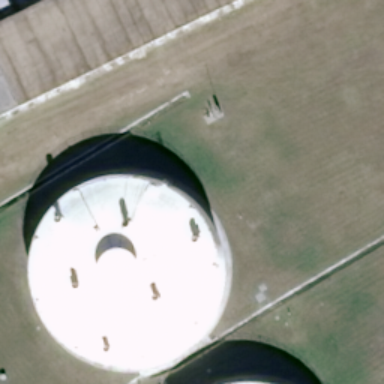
A storage tank is on the lawn .